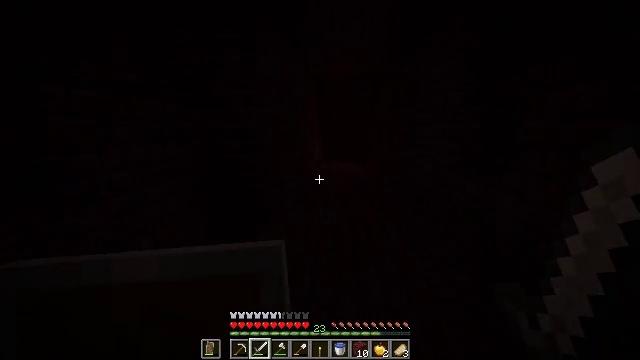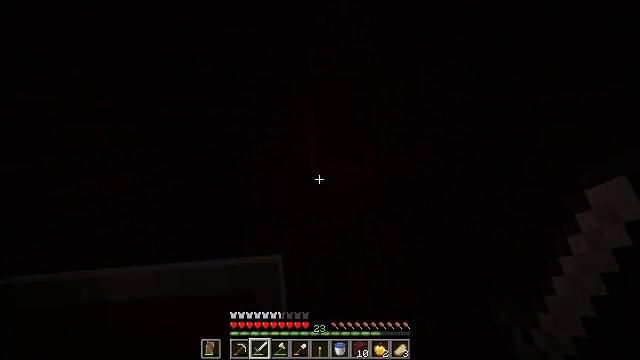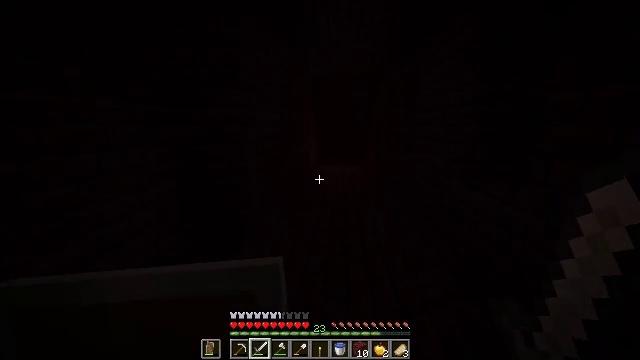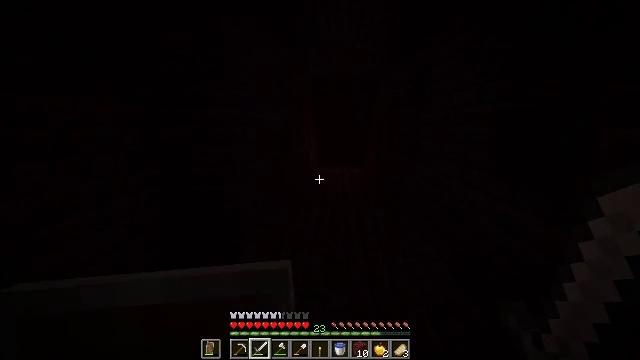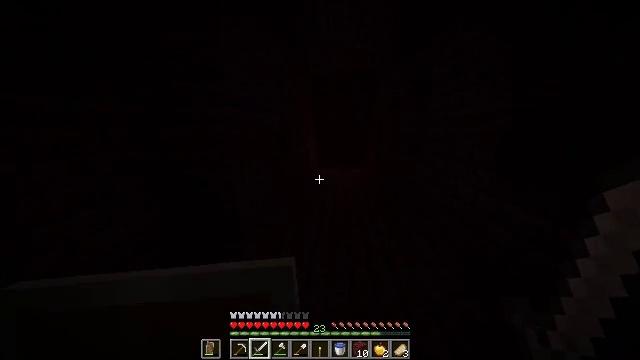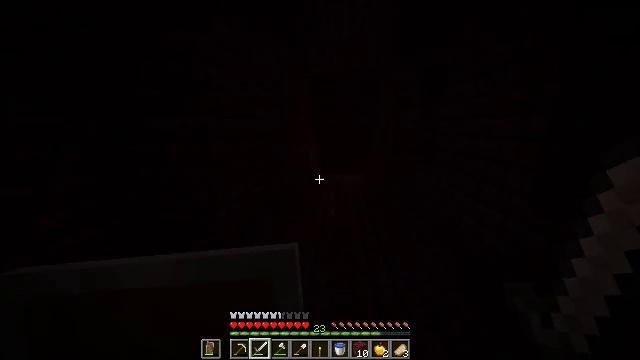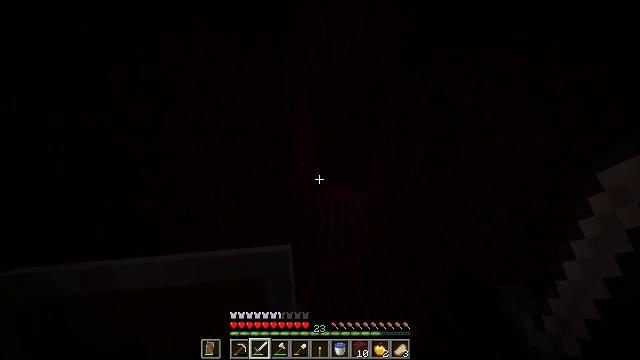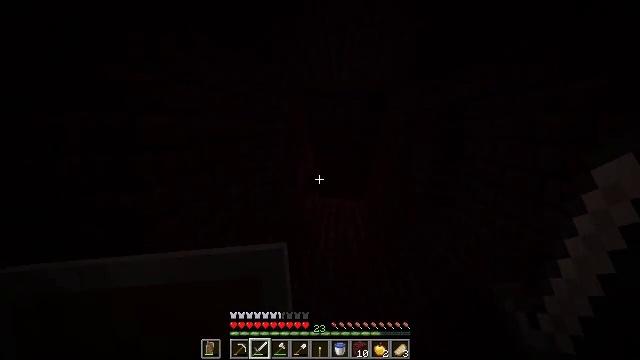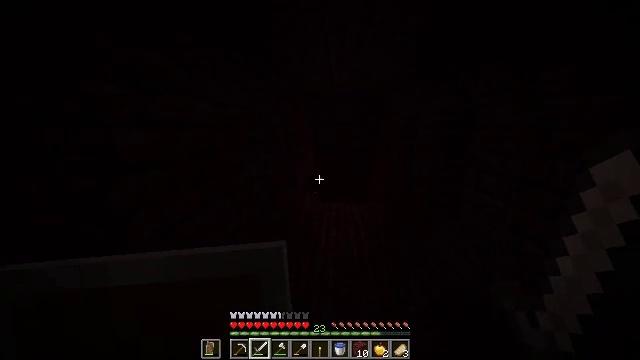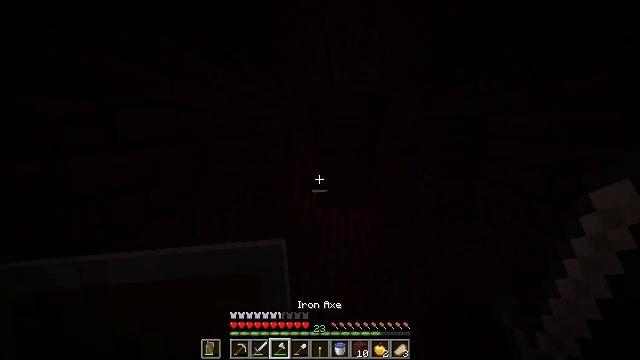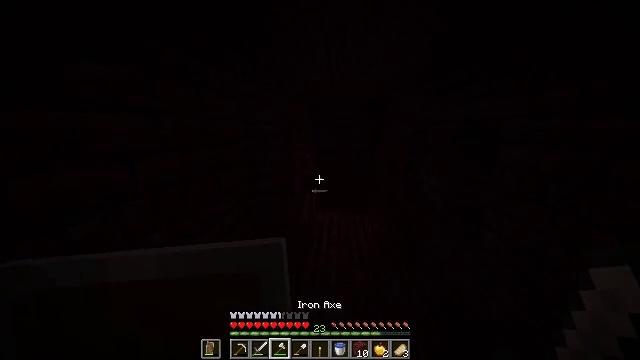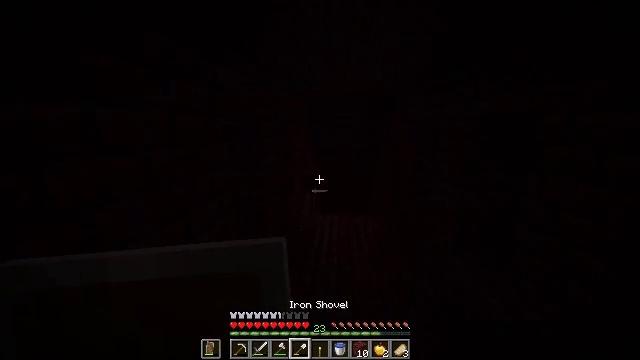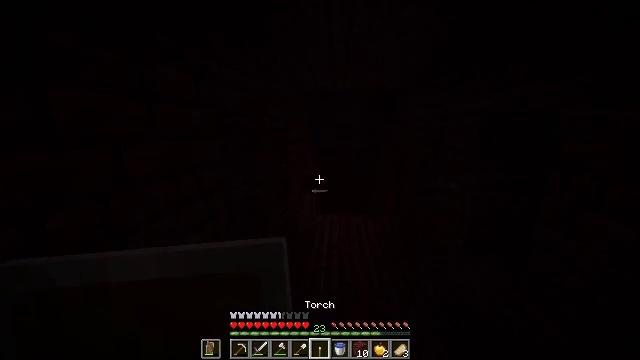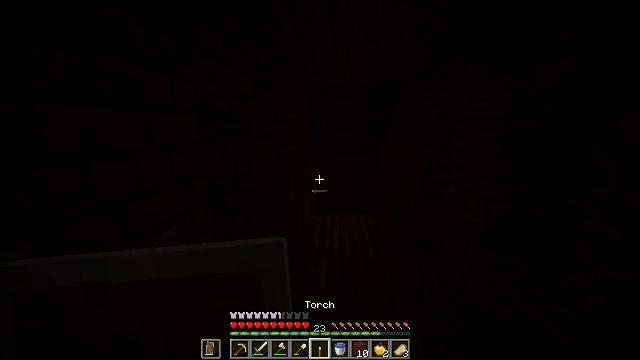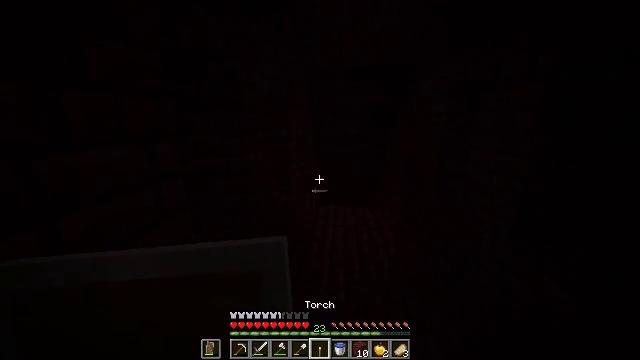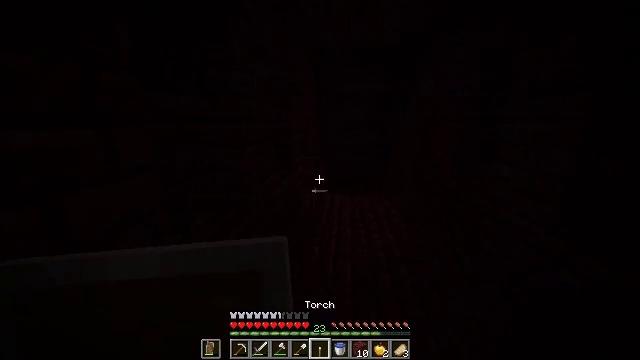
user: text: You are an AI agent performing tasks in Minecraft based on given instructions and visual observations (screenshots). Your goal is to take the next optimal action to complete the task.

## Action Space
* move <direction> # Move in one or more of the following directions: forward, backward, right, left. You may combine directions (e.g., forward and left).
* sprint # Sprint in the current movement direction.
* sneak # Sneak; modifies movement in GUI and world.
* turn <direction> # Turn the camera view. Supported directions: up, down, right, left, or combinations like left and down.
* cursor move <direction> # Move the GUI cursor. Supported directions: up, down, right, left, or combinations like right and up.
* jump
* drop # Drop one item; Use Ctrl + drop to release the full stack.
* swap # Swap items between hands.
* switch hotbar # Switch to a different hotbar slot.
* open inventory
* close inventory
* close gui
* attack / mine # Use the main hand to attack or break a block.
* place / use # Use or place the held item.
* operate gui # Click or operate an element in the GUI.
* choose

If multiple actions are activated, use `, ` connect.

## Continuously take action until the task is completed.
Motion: motion action
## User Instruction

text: Combat the magma cube.
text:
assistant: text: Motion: move forward, sprint
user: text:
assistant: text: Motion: move forward, sprint
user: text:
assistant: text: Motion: move forward, sprint
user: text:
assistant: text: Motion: move forward, sprint
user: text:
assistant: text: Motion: move forward, sprint, jump
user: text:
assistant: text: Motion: move forward, sprint, jump
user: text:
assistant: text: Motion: move forward, sprint, jump
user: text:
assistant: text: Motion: move forward, sprint, jump
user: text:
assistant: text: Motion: move forward, sprint, jump
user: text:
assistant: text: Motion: move forward, sprint, jump
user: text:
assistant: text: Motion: move forward, sprint, jump
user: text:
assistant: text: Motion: move forward, sprint, jump
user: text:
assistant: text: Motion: move forward, sprint, jump
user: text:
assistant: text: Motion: move forward, sprint, turn down, jump
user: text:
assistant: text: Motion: move forward, sprint, turn left and down, jump
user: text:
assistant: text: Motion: move forward, sprint, turn down, jump
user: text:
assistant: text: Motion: move forward, sprint, turn right and down, jump
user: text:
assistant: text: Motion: move forward, sprint, turn right and down, jump
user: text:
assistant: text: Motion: move forward, sprint, turn right and down, jump
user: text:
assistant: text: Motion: move forward, sprint, turn right and down, jump
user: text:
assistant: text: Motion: move forward, sprint, turn down, jump
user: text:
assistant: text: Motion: move forward, sprint, turn down
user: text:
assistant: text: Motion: move forward, sprint, turn down
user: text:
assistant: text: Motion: move forward, turn right and down
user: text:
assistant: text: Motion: move forward, turn right and down
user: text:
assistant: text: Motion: turn down
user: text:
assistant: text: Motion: turn down
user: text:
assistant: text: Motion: turn down
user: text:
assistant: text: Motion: move forward
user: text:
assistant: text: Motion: move forward